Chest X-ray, PA view. Patient: 51 years old, sex M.
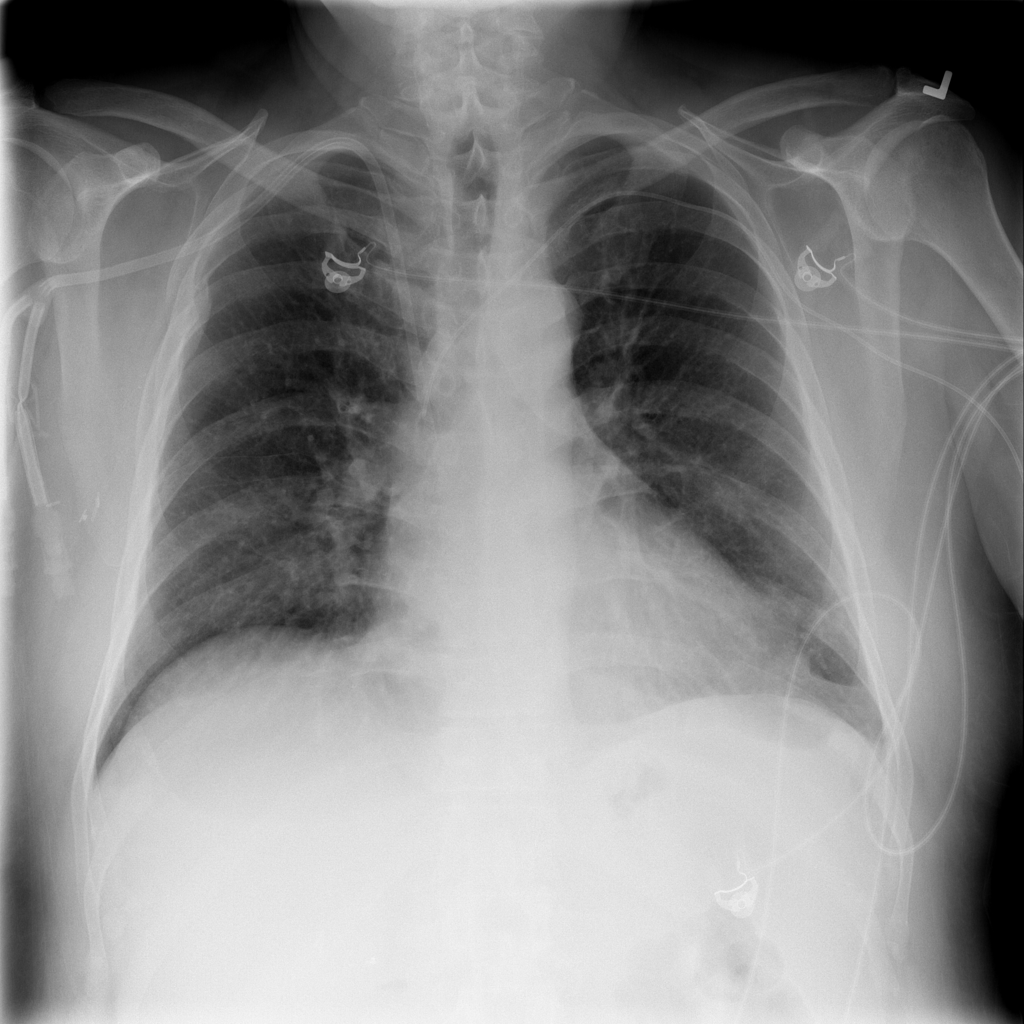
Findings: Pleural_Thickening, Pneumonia